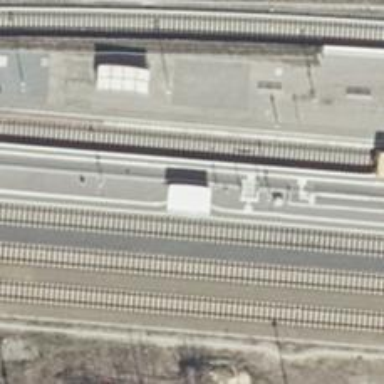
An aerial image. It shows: Public transport shelter.